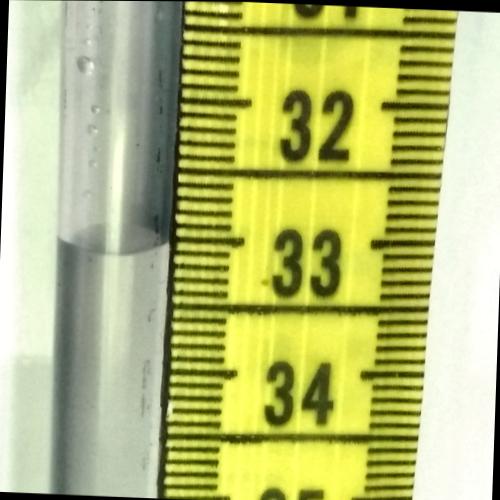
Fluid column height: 33.0 cm